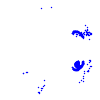
Particle: electron